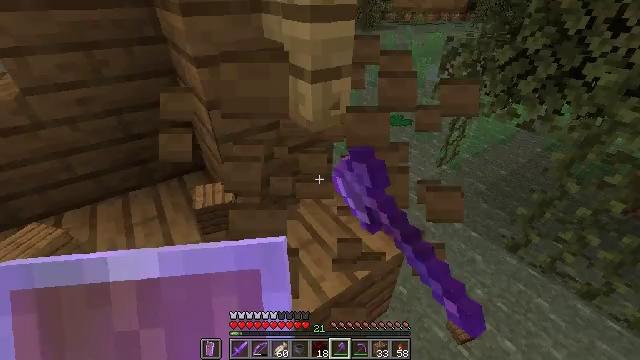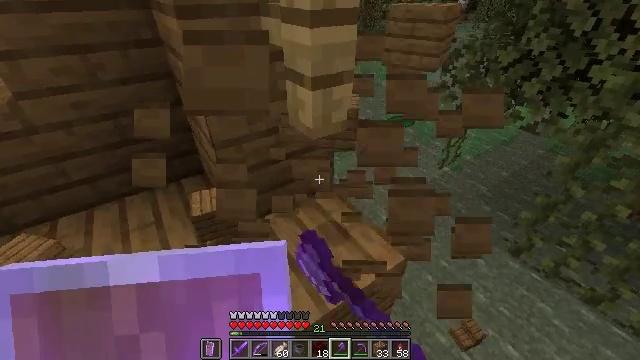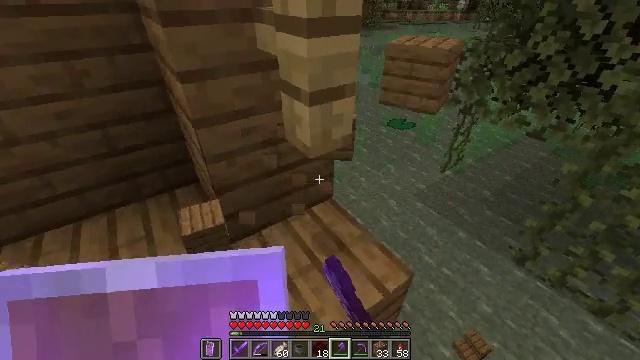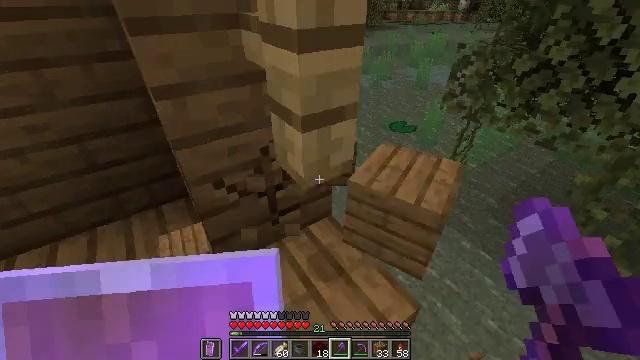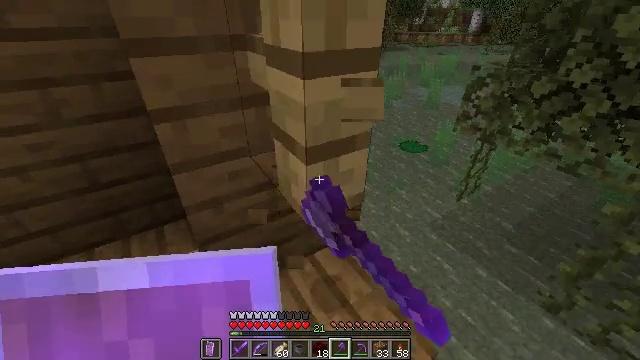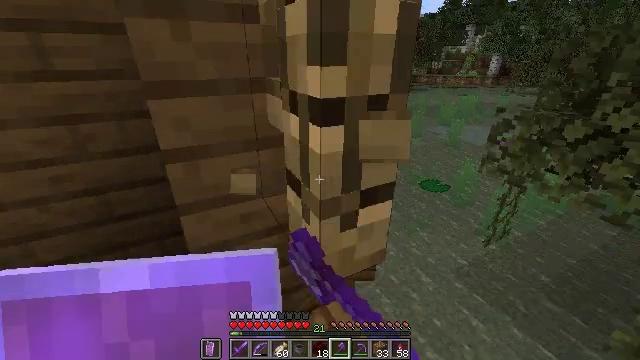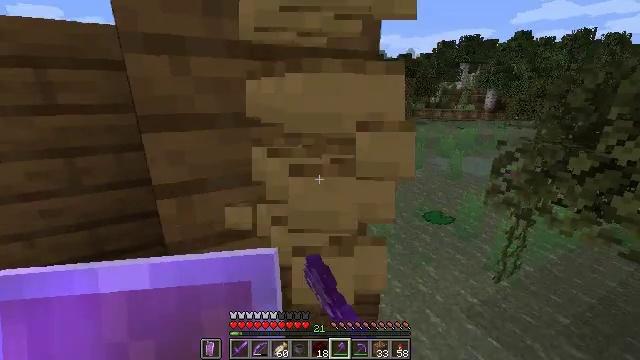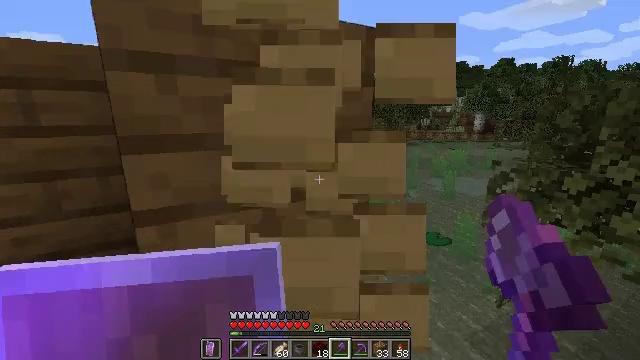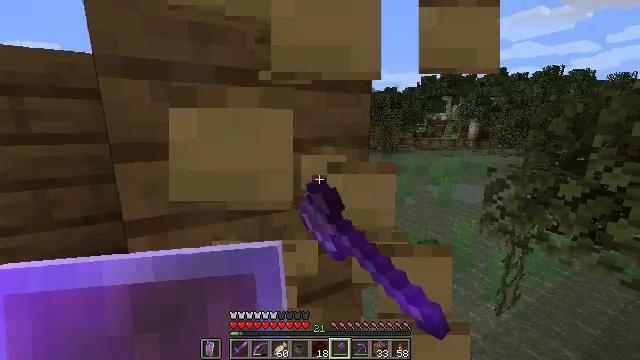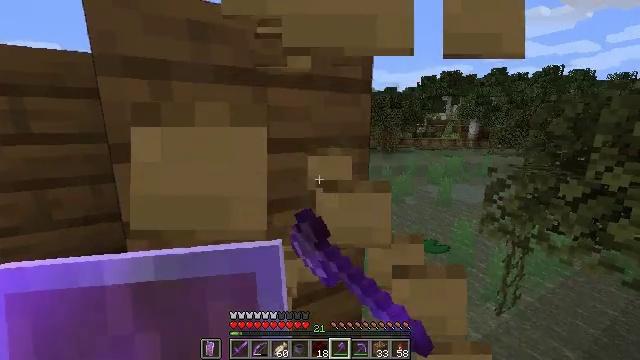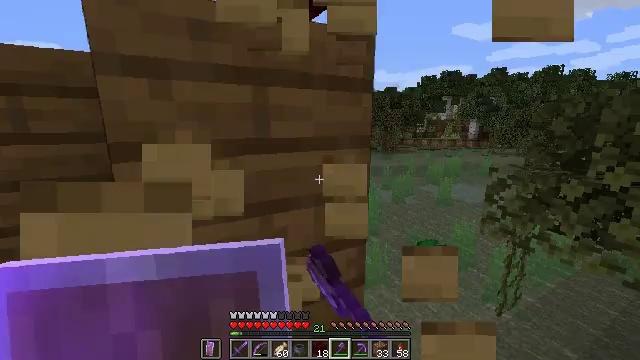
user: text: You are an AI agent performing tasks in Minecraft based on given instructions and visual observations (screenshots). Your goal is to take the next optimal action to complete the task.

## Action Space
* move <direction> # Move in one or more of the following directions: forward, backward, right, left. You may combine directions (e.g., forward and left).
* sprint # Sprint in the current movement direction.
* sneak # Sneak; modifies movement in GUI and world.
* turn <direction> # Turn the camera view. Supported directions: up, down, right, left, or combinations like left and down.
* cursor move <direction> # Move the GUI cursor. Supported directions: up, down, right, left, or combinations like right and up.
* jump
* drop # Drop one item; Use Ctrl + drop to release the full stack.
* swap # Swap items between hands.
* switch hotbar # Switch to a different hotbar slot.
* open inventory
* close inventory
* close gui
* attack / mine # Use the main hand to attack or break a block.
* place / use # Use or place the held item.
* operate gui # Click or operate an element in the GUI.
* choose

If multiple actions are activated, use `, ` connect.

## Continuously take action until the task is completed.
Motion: motion action
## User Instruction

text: Gather the oak fence pieces.
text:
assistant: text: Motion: move forward, attack / mine
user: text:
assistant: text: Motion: move forward, attack / mine
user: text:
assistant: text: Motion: move forward, attack / mine
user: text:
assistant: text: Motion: move forward, turn left and up, attack / mine
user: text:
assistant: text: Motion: turn left and up, attack / mine
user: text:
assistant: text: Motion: turn up, attack / mine
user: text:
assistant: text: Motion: turn right and up, attack / mine
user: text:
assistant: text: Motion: turn up, attack / mine
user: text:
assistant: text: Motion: attack / mine
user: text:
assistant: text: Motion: attack / mine
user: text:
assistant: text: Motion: attack / mine